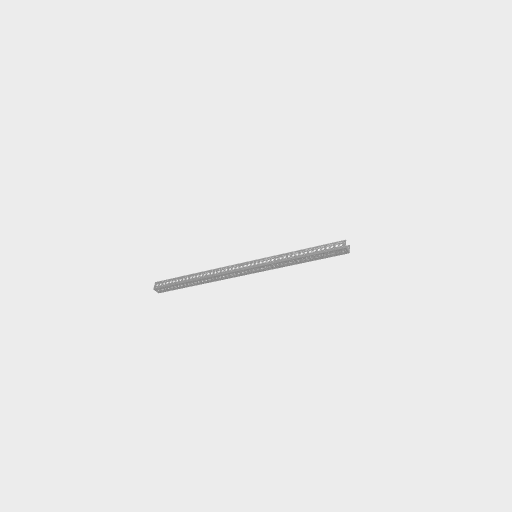
Part: UChannel49H